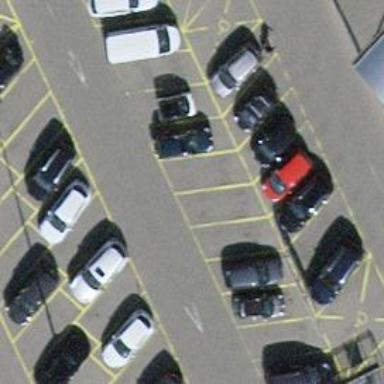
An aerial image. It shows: Parking space.